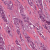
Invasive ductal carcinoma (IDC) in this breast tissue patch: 1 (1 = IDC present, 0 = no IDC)